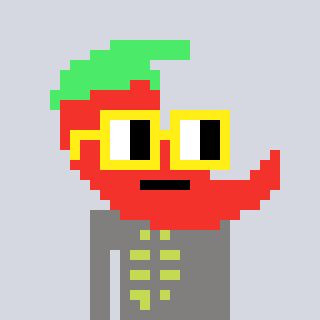
a pixel art character with square yellow glasses, a chilli-shaped head and a bluegrey-colored body on a cool background